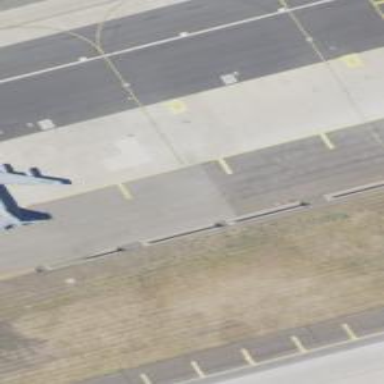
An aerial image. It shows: View of taxiway at the airport.